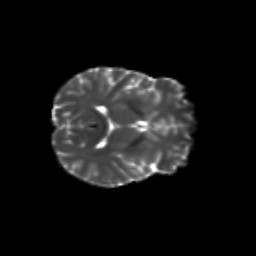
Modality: T2w
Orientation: axial
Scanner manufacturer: siemens
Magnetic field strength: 3 T
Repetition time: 9.2 s
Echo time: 0.084 s